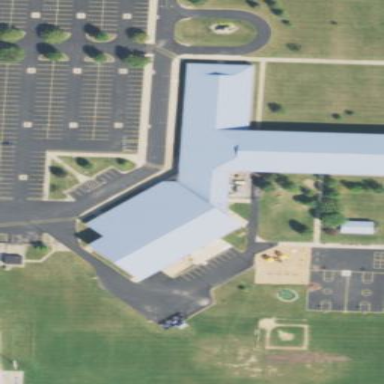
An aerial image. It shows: School.